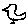
Label: bird